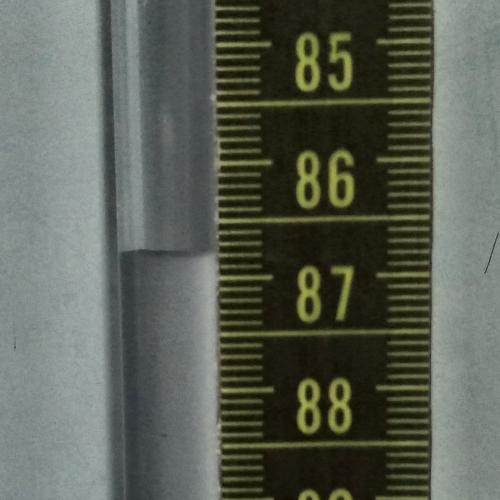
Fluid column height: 86.8 cm